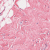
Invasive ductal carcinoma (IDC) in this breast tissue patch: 0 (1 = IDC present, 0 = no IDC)